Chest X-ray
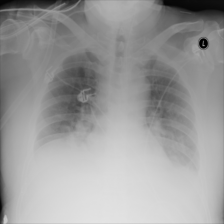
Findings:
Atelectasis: positive
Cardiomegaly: negative
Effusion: negative
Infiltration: negative
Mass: negative
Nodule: negative
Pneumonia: negative
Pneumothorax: negative
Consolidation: negative
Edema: negative
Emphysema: negative
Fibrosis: negative
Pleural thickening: negative
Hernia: negative